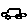
Label: car